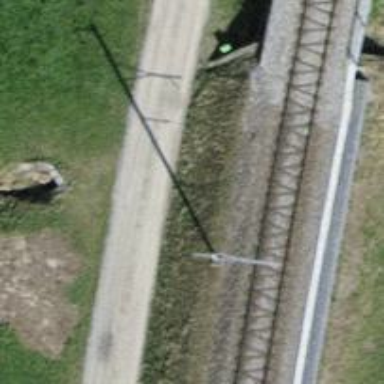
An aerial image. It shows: Culvert tunnel.